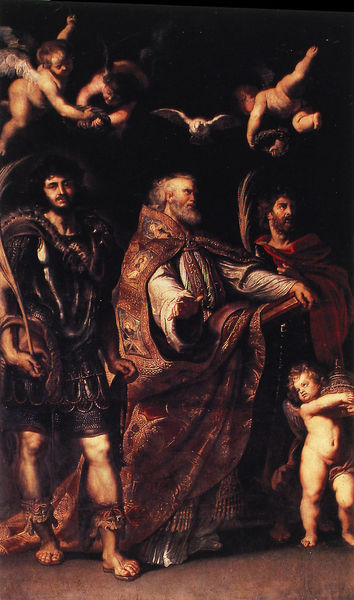
Titel: Die Heiligen Gregorius, Maurus, Papianus
Künstler: Peter Paul Rubens
Standort: Rom, S. Maria in Vallicella (EU - I - Latium)
Schlagwörter: flügel, geste, rot, arme, taube, gewand, mantel, engel, könig, robe, barfuss, offen, philosoph, soldat, ritter, pult, gestus, feather, hand, angels, man, heiliger, feet, putten, beard, flying, cherubs, cupid, sandals, spielmann, leg, ralflippold